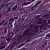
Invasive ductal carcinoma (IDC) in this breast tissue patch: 1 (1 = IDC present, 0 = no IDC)